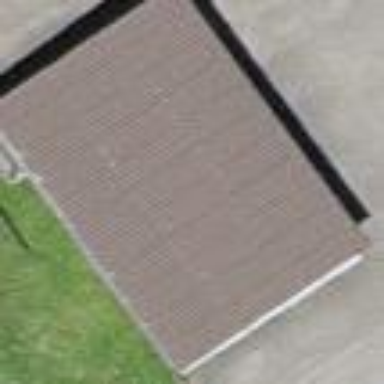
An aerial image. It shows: Garages with flat roofs.